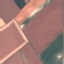
Label: AnnualCrop